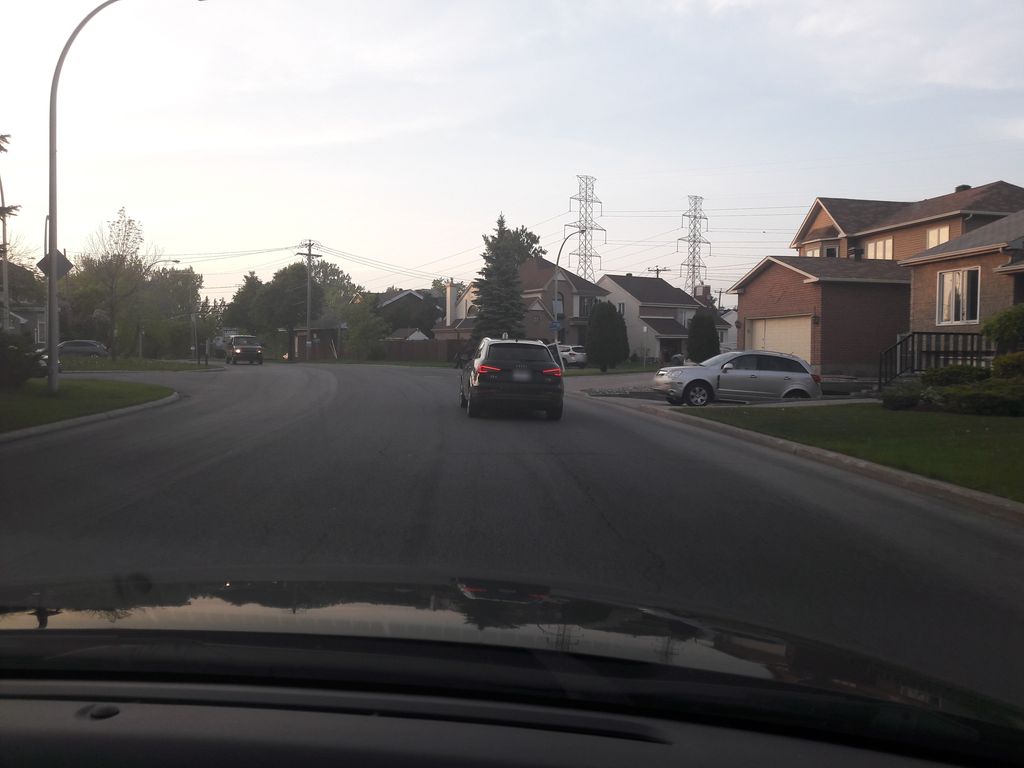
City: montreal